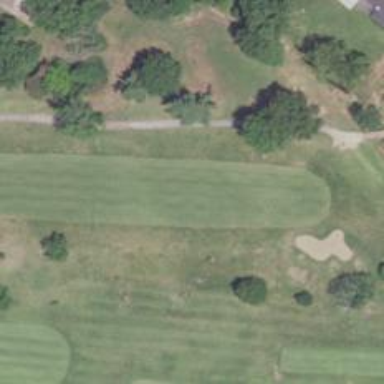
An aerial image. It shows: Golf hole.